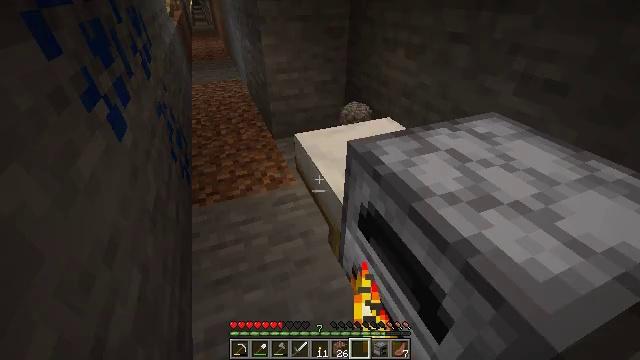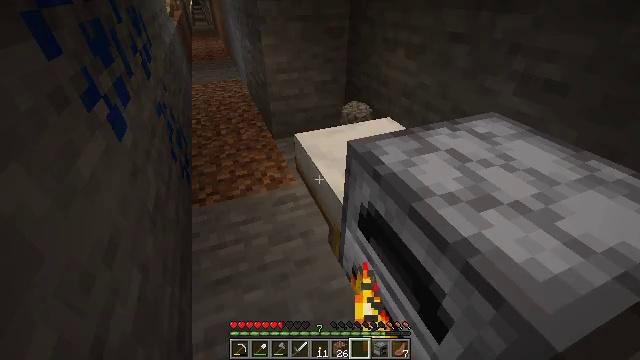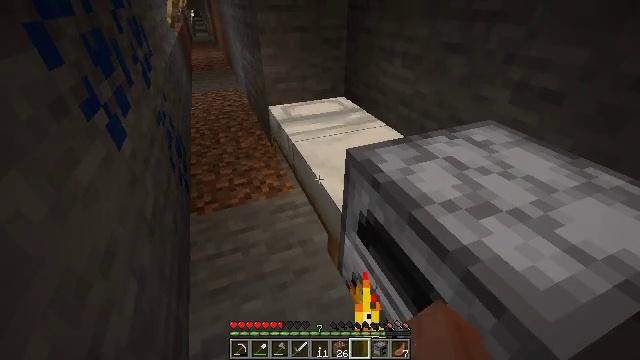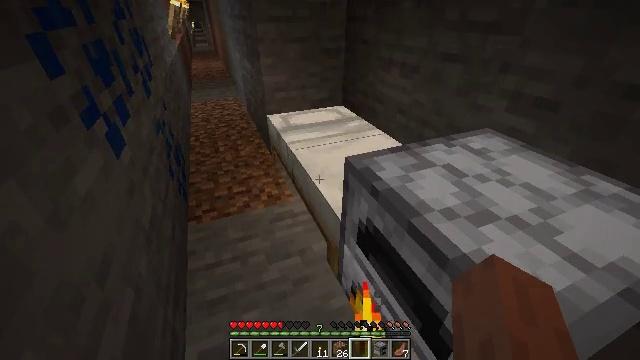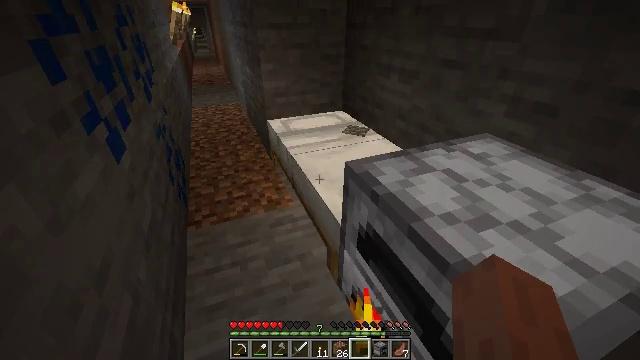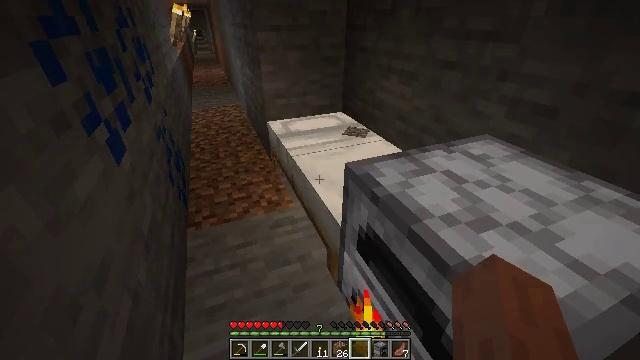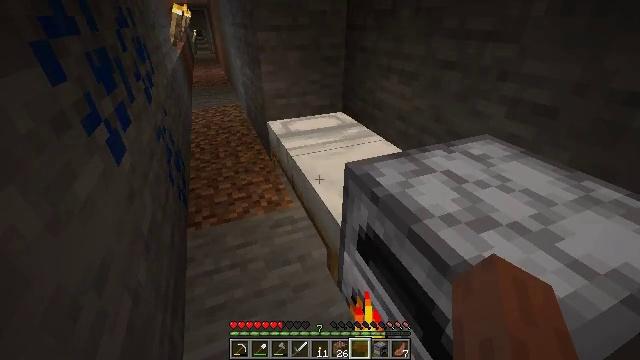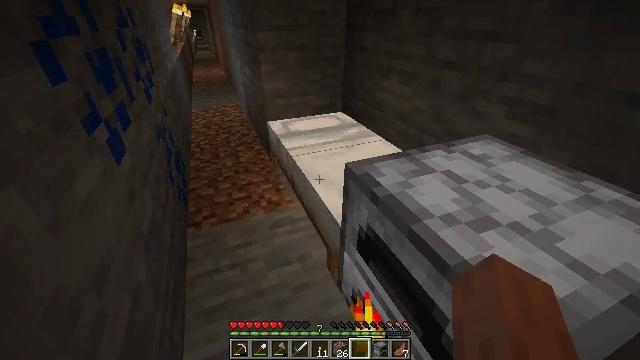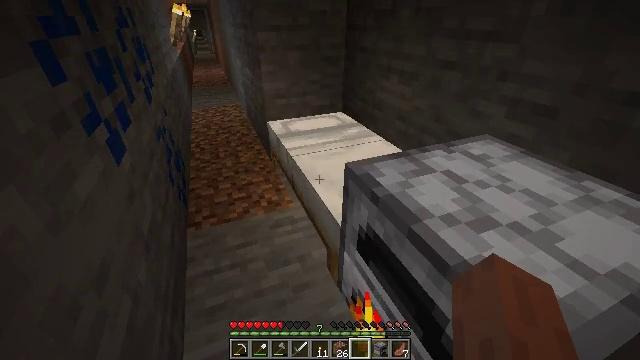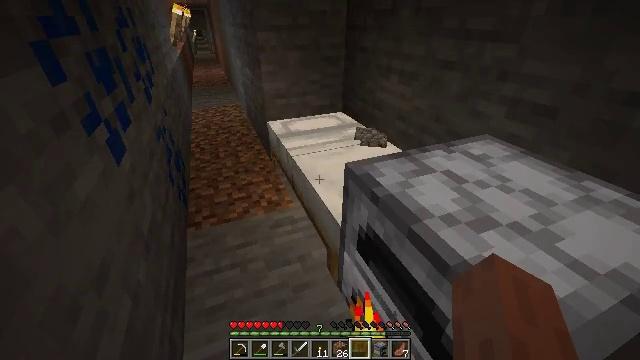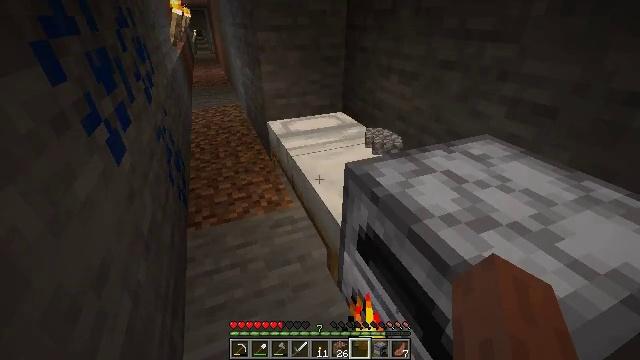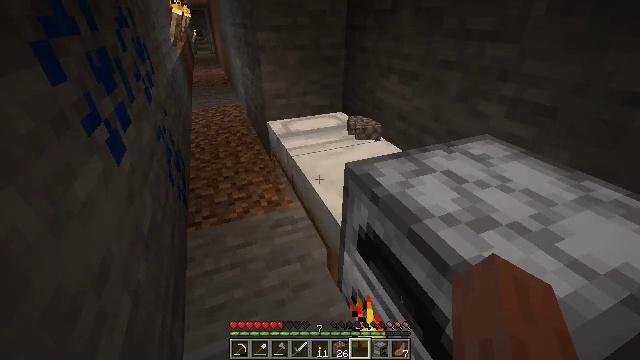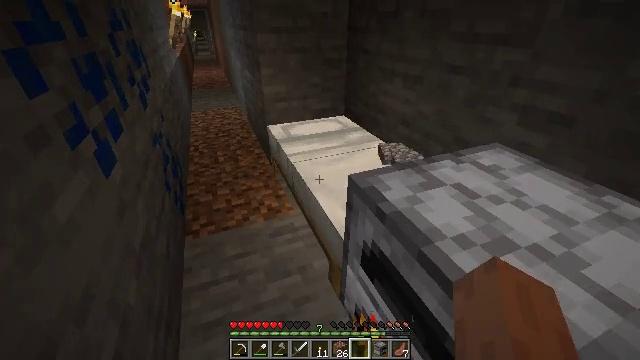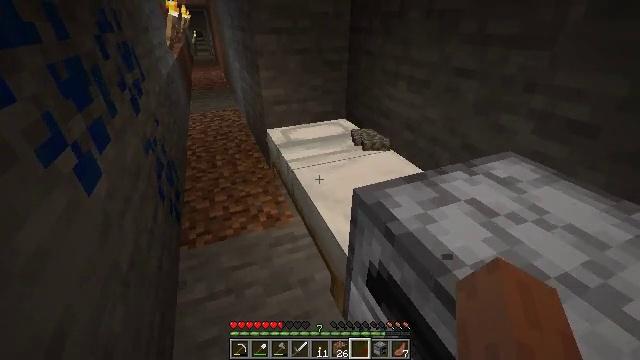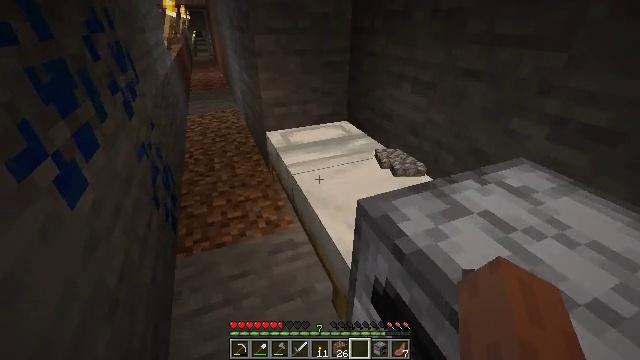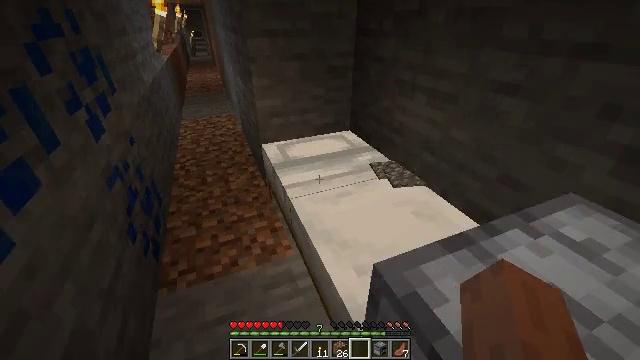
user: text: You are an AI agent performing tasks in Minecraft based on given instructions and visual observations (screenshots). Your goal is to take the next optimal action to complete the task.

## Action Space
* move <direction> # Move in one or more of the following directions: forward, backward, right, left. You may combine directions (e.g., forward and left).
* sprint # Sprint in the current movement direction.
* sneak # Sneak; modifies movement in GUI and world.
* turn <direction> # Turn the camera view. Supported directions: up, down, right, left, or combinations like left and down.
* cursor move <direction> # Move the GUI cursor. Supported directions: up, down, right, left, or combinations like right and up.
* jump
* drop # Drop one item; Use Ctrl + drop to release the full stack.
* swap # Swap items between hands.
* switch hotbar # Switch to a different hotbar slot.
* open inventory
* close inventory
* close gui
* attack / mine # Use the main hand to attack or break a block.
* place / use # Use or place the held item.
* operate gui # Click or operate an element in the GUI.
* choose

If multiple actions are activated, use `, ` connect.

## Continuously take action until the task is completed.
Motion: motion action
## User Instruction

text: Drop a pumpkin.
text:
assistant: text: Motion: no_op
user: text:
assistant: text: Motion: turn up
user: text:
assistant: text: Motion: turn up
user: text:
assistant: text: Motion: turn up
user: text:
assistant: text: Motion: no_op
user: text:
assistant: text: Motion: no_op
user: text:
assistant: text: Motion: no_op
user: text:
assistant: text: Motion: no_op
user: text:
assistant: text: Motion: no_op
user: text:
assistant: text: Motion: no_op
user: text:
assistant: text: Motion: no_op
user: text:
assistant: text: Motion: move forward
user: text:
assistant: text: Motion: move forward
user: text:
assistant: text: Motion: move forward
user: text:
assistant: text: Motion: move forward
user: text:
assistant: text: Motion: move forward
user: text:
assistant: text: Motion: no_op
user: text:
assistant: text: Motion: turn right
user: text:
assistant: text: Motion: turn right
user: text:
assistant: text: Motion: no_op
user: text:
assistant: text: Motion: no_op
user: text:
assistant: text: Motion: no_op
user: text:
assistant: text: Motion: no_op
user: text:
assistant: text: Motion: no_op
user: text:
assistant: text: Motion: no_op
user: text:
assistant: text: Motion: no_op
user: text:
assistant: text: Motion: use / place
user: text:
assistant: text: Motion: use / place
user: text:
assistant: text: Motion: use / place
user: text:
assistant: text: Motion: use / place